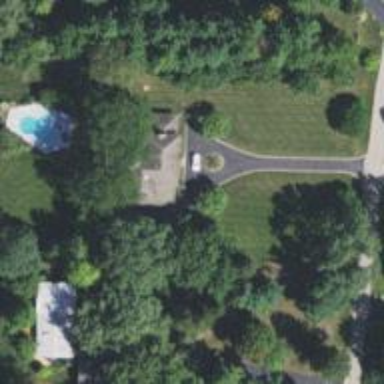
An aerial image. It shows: Driveway.